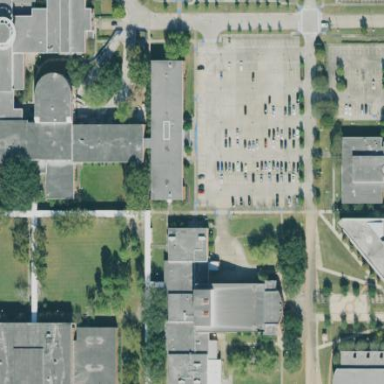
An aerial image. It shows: College building.